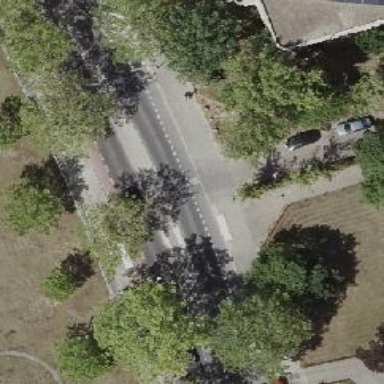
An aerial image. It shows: Tertiary road with asphalt surface.